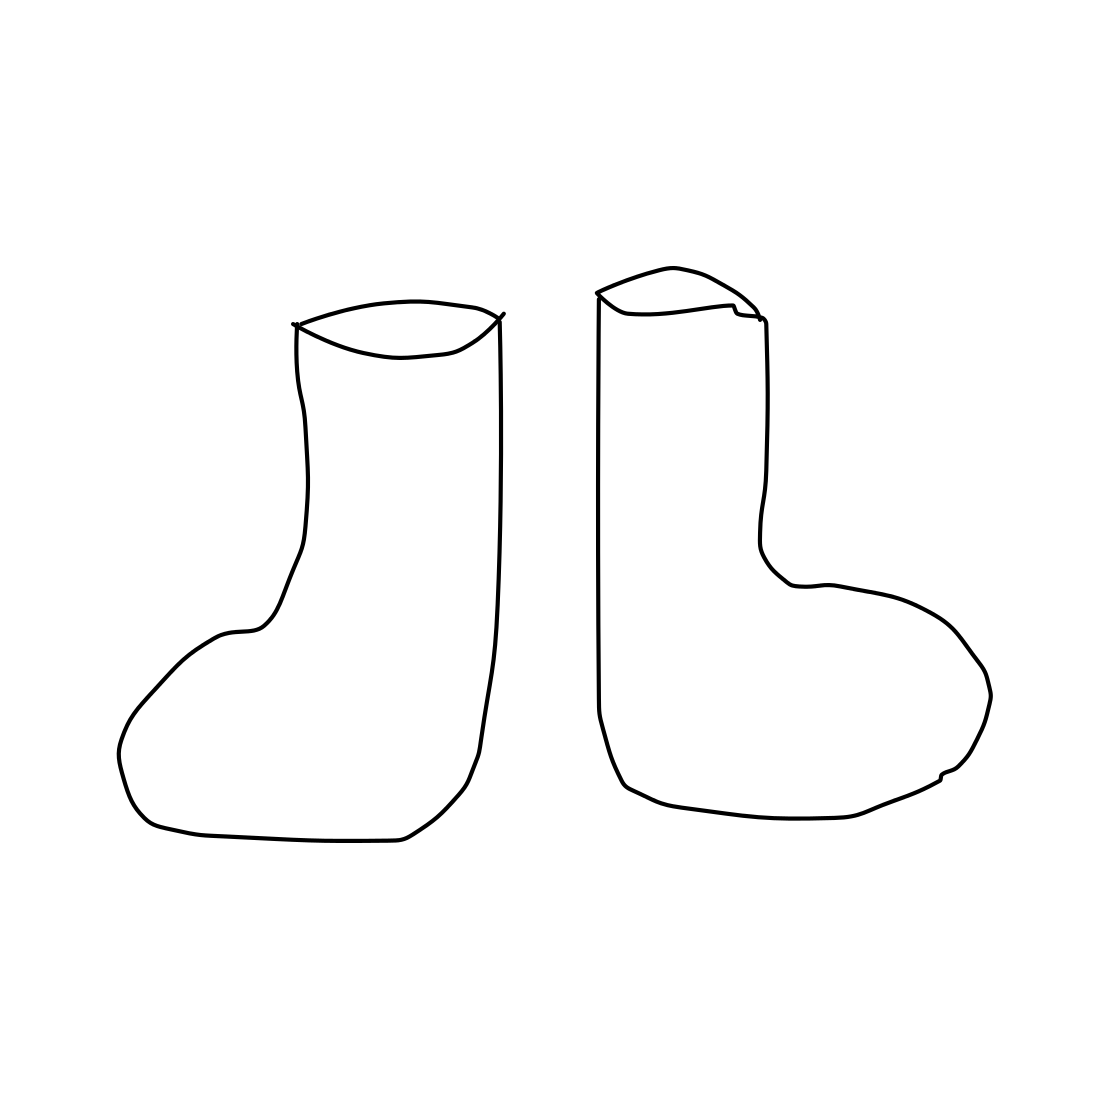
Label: socks